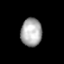
Tissue: lung
Cell type: Epithelial cells
Senescence score: 0.2294
Nuclear area (px): 581
Mean DAPI intensity: 170.413